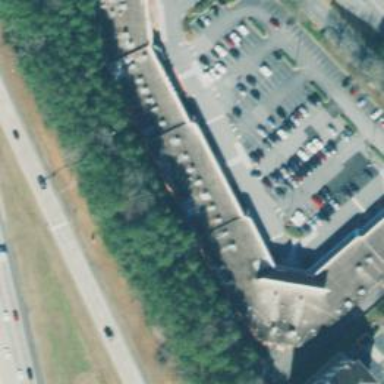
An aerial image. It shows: Mall building.